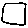
Label: square